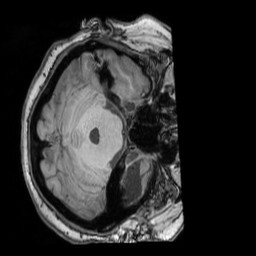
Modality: T1w
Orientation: axial
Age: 46
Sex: female
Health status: ill
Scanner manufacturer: siemens
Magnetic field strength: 3 T
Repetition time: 1.75 s
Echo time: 0.00418 s